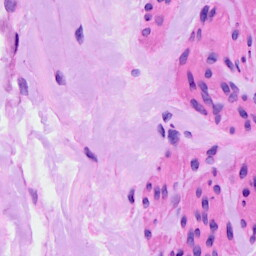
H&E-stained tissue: Ovarian